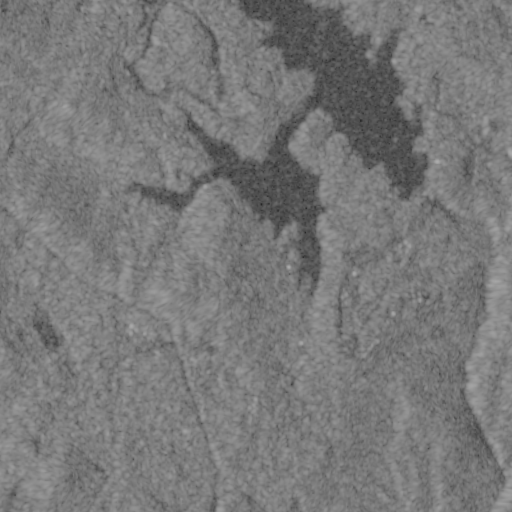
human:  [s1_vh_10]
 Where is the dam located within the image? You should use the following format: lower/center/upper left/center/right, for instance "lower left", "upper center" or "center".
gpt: The dam is located in the center right of the image.
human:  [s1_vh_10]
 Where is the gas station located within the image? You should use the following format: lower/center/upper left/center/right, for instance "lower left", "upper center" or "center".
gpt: The gas station is located in the lower left of the image.
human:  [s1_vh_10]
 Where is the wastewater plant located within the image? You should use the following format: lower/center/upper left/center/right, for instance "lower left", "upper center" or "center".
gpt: The wastewater plant is located in the center right of the image.
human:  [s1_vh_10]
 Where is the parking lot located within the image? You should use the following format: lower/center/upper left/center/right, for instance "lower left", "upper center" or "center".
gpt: There is no parking lot in the image.

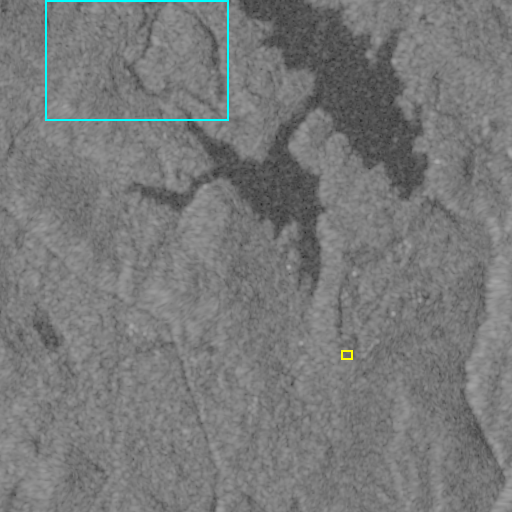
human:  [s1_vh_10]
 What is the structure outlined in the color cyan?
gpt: The structure outlined in cyan is a park.
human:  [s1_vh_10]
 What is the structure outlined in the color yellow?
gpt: The structure outlined in yellow is a parking lot.
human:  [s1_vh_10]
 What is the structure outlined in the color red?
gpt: There is no red outline.